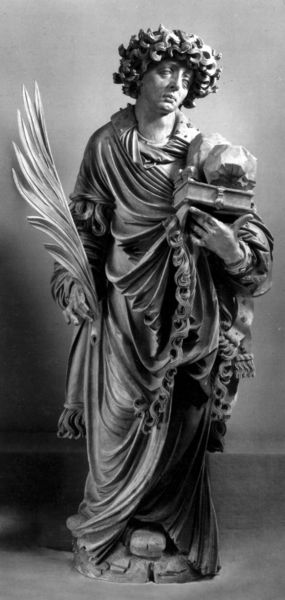
Titel: Hochaltar, Hl. Stephanus vom linken Flügel
Künstler: Meister H. L.
Standort: Breisach
Institution: Münster St. Stephanus
Schlagwörter: feder, flügel, fuß, hand, kopf, mann, schatten, umhang, weiß, frau, grau, haar, hintergrund, holz, kleid, licht, marmor, mund, nase, schwarz, blick, ornament, wand, augen, barock, bibel, falten, federn, gesicht, halten, johannes, kleidung, kragen, sockel, stehen, stein, steine, tragen, trauer, hals, hände, boden, fransen, gewand, haare, mantel, stehend, blatt, person, locke, locken, traurig, engel, skulptur, statue, schrift, welle, bücher, kette, falte, weiblich, melancholie, palme, palmwedel, wedel, bronze, faltenwurf, plastik, plinthe, junge, rüschen, drapierung, foto, fotografie, photographie, krank, buch, zweig, steht, traurigkeit, fliesen, schwarzweiß, stand, haarkranz, schachtel, schuh, allegorie, kranz, gedreht, schnitzerei, kasten, photo, palmzweig, schreiben, leid, fingerzeig, heiliger, gelehrter, schatulle, tunika, haltend, kästchen, aufnahme, bodenlang, figut, markus, martyrer, apostel, evangelist, steinigung, stephanus, weisheit, attribute, schitzwerk, schwarzweis, palmenzweig, mattäus, engell, pakmzweig, falsten